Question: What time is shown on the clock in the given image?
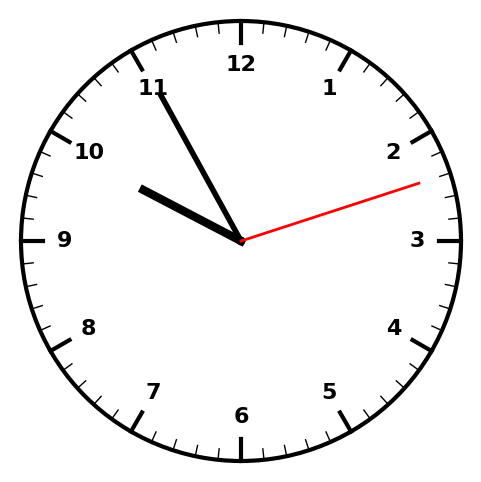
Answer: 09:55:12